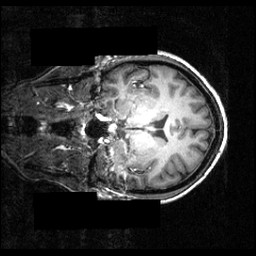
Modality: T1w
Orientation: coronal
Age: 24
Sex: female
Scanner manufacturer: siemens
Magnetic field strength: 3.951 T
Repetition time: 1.5 s
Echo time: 0.00335 s